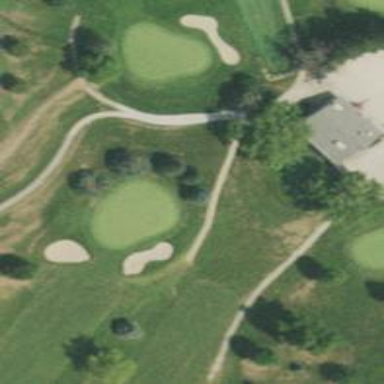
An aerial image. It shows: Service road designated as golf cart path.